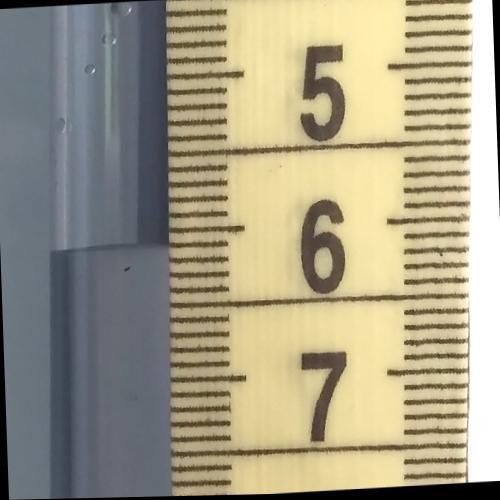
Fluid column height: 6.1 cm